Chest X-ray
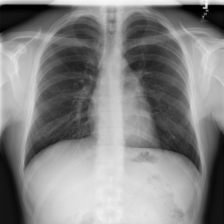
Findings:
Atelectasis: negative
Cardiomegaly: negative
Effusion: negative
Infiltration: negative
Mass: negative
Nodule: negative
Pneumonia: negative
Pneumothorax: negative
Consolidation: negative
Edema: negative
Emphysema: negative
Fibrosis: negative
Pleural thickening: negative
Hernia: negative